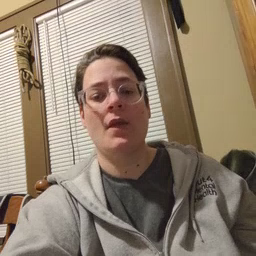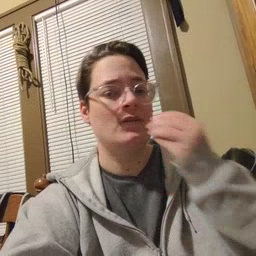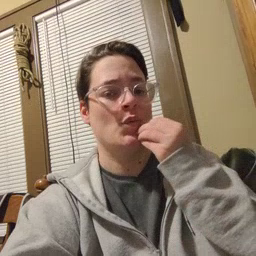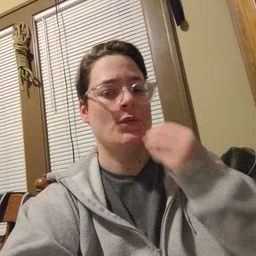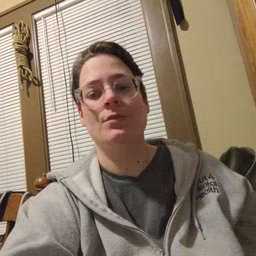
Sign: food